Question: Whenever i will upload the data to the firebase it give random name to the child node. In the image "Upload" this name in given by me but what about inside name i want to change the name of inside the upload root how i can do that

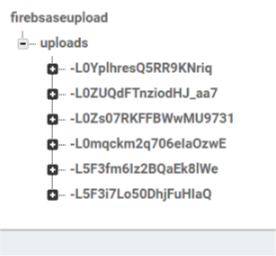
Answer: The name inside the 'Upload' is generated using 'push()', that you are using in your code, that is why you see it.
'push()' is a method that creates a random id to be able to seperate records in the database and also to be able to easily identify records in the Firebase Database.
push()
> Create a reference to an auto-generated child location. The child key is generated client-side and incorporates an estimate of the server's time for sorting purposes. Locations generated on a single client will be sorted in the order that they are created, and will be sorted approximately in order across all clients.
more info here: <URL>